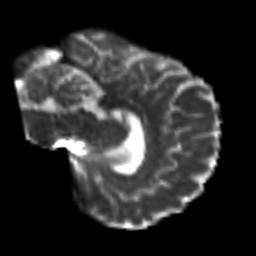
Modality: T2w
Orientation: sagittal
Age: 54
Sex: female
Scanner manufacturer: siemens
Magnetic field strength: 3 T
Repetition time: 7.3 s
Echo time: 0.087 s